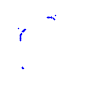
Particle: proton